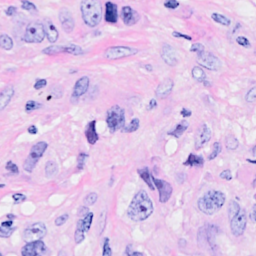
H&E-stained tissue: Breast